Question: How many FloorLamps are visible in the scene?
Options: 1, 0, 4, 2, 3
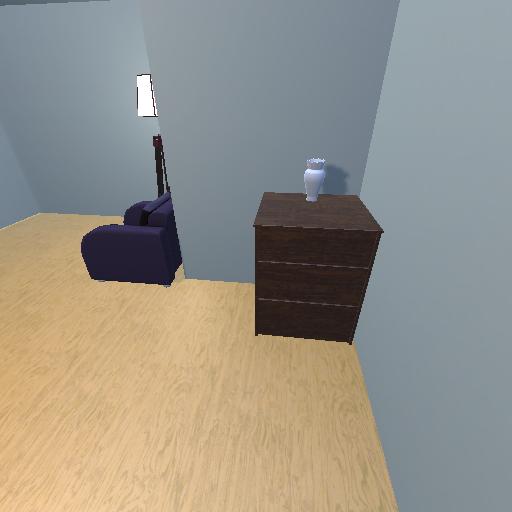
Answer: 1